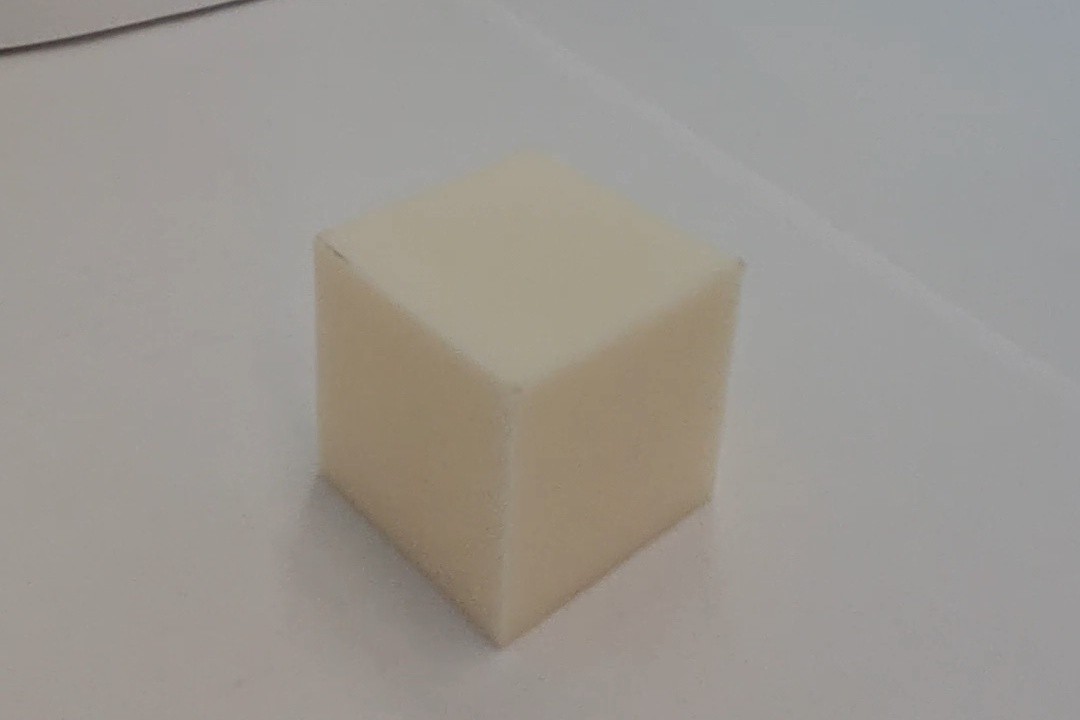
Label: Cuboid